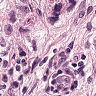
Metastatic tissue present: yes